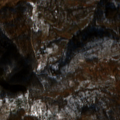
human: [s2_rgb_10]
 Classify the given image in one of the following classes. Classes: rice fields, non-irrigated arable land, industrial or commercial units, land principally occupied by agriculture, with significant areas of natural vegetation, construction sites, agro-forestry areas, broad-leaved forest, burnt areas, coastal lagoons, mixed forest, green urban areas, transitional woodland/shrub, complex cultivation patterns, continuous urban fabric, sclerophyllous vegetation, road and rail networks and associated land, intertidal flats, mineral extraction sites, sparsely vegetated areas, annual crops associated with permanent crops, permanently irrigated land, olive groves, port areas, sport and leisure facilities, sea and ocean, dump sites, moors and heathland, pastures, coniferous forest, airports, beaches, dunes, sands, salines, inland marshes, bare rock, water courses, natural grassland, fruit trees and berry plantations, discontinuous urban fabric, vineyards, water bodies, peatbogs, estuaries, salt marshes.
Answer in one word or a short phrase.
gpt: broad-leaved forest, natural grassland, transitional woodland/shrub